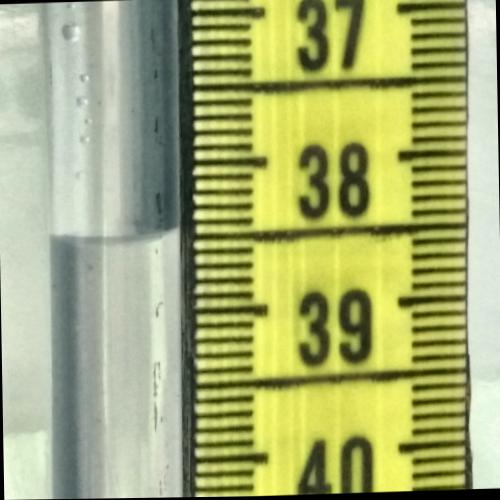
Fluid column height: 38.5 cm